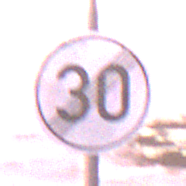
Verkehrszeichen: EndeGeschwindigkeit30
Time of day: SunriseSunset
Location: Outdoor (Urban)
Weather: PartlyCloudy
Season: NotSpecified
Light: Natural